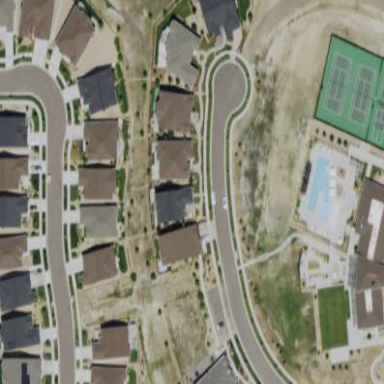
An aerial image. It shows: This residential area consists of single-family homes.